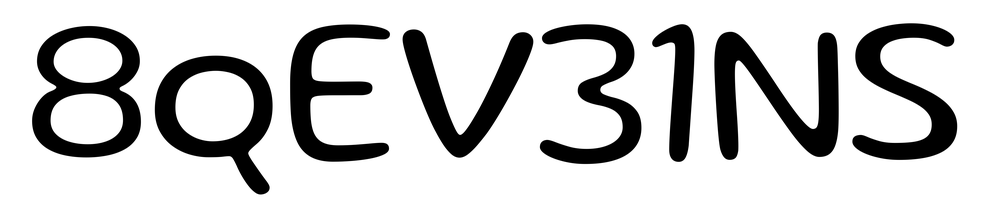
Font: Gluten_Light